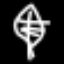
Label: leaf